Field crop: maize
Growth stage: 2
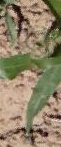
Species: maize